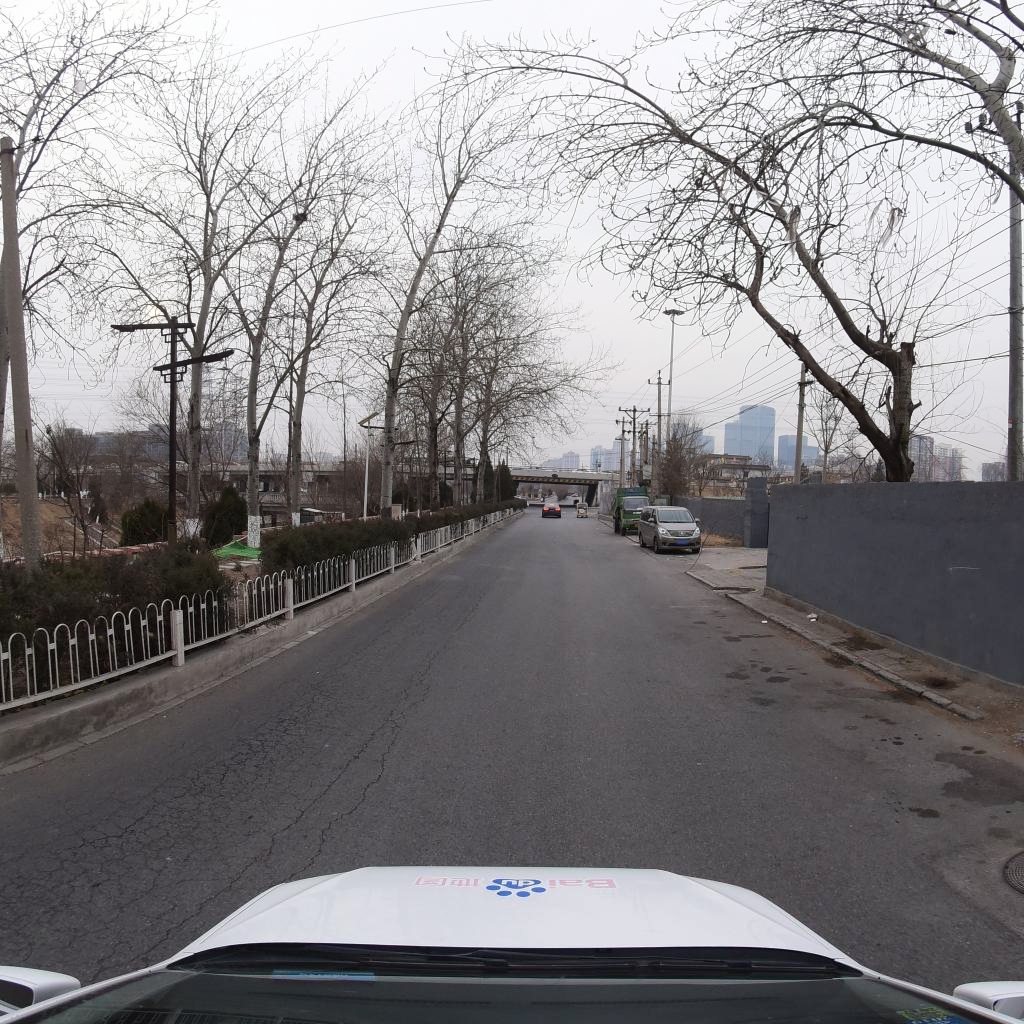
Region: Fengtai
Road damage annotations: manhole cover, alligator crack